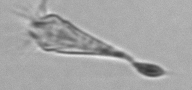
Label: Paratontonia_gracillima